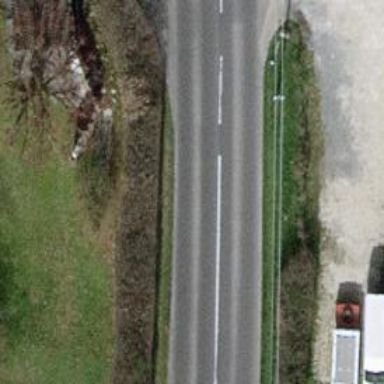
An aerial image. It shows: Secondary road with asphalt surface.